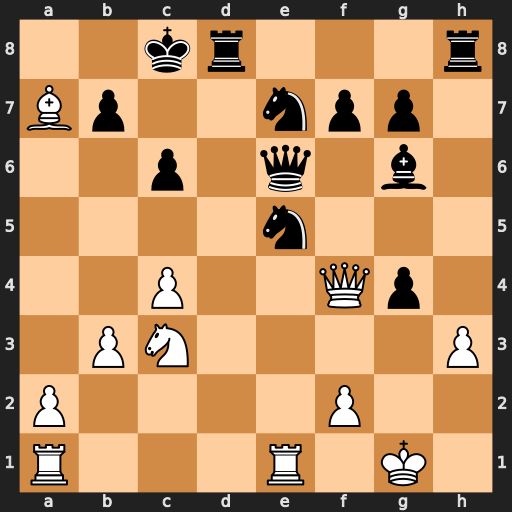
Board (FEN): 2kr3r/Bp2npp1/2p1q1b1/4n3/2P2Qp1/1PN4P/P4P2/R3R1K1
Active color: w
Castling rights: -
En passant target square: -
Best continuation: Rxe5 Qf6 Qxf6 gxf6 Rxe7